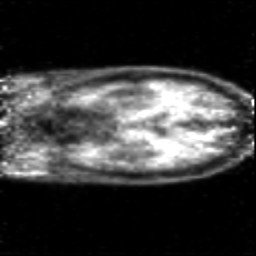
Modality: PET
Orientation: coronal
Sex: female
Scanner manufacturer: siemens